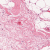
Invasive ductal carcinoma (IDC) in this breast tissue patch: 0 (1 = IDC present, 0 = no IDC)